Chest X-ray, PA view. Patient: 54 years old, sex M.
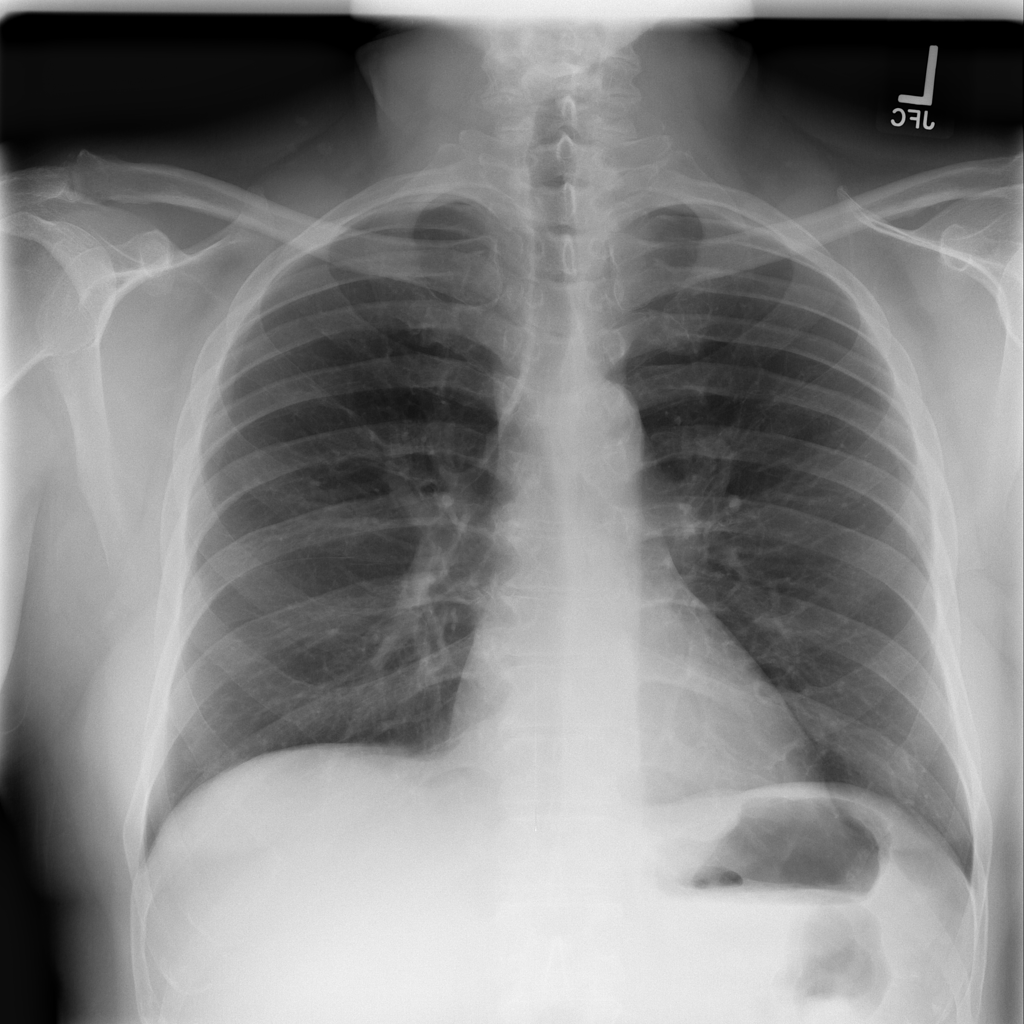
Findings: No Finding